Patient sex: F
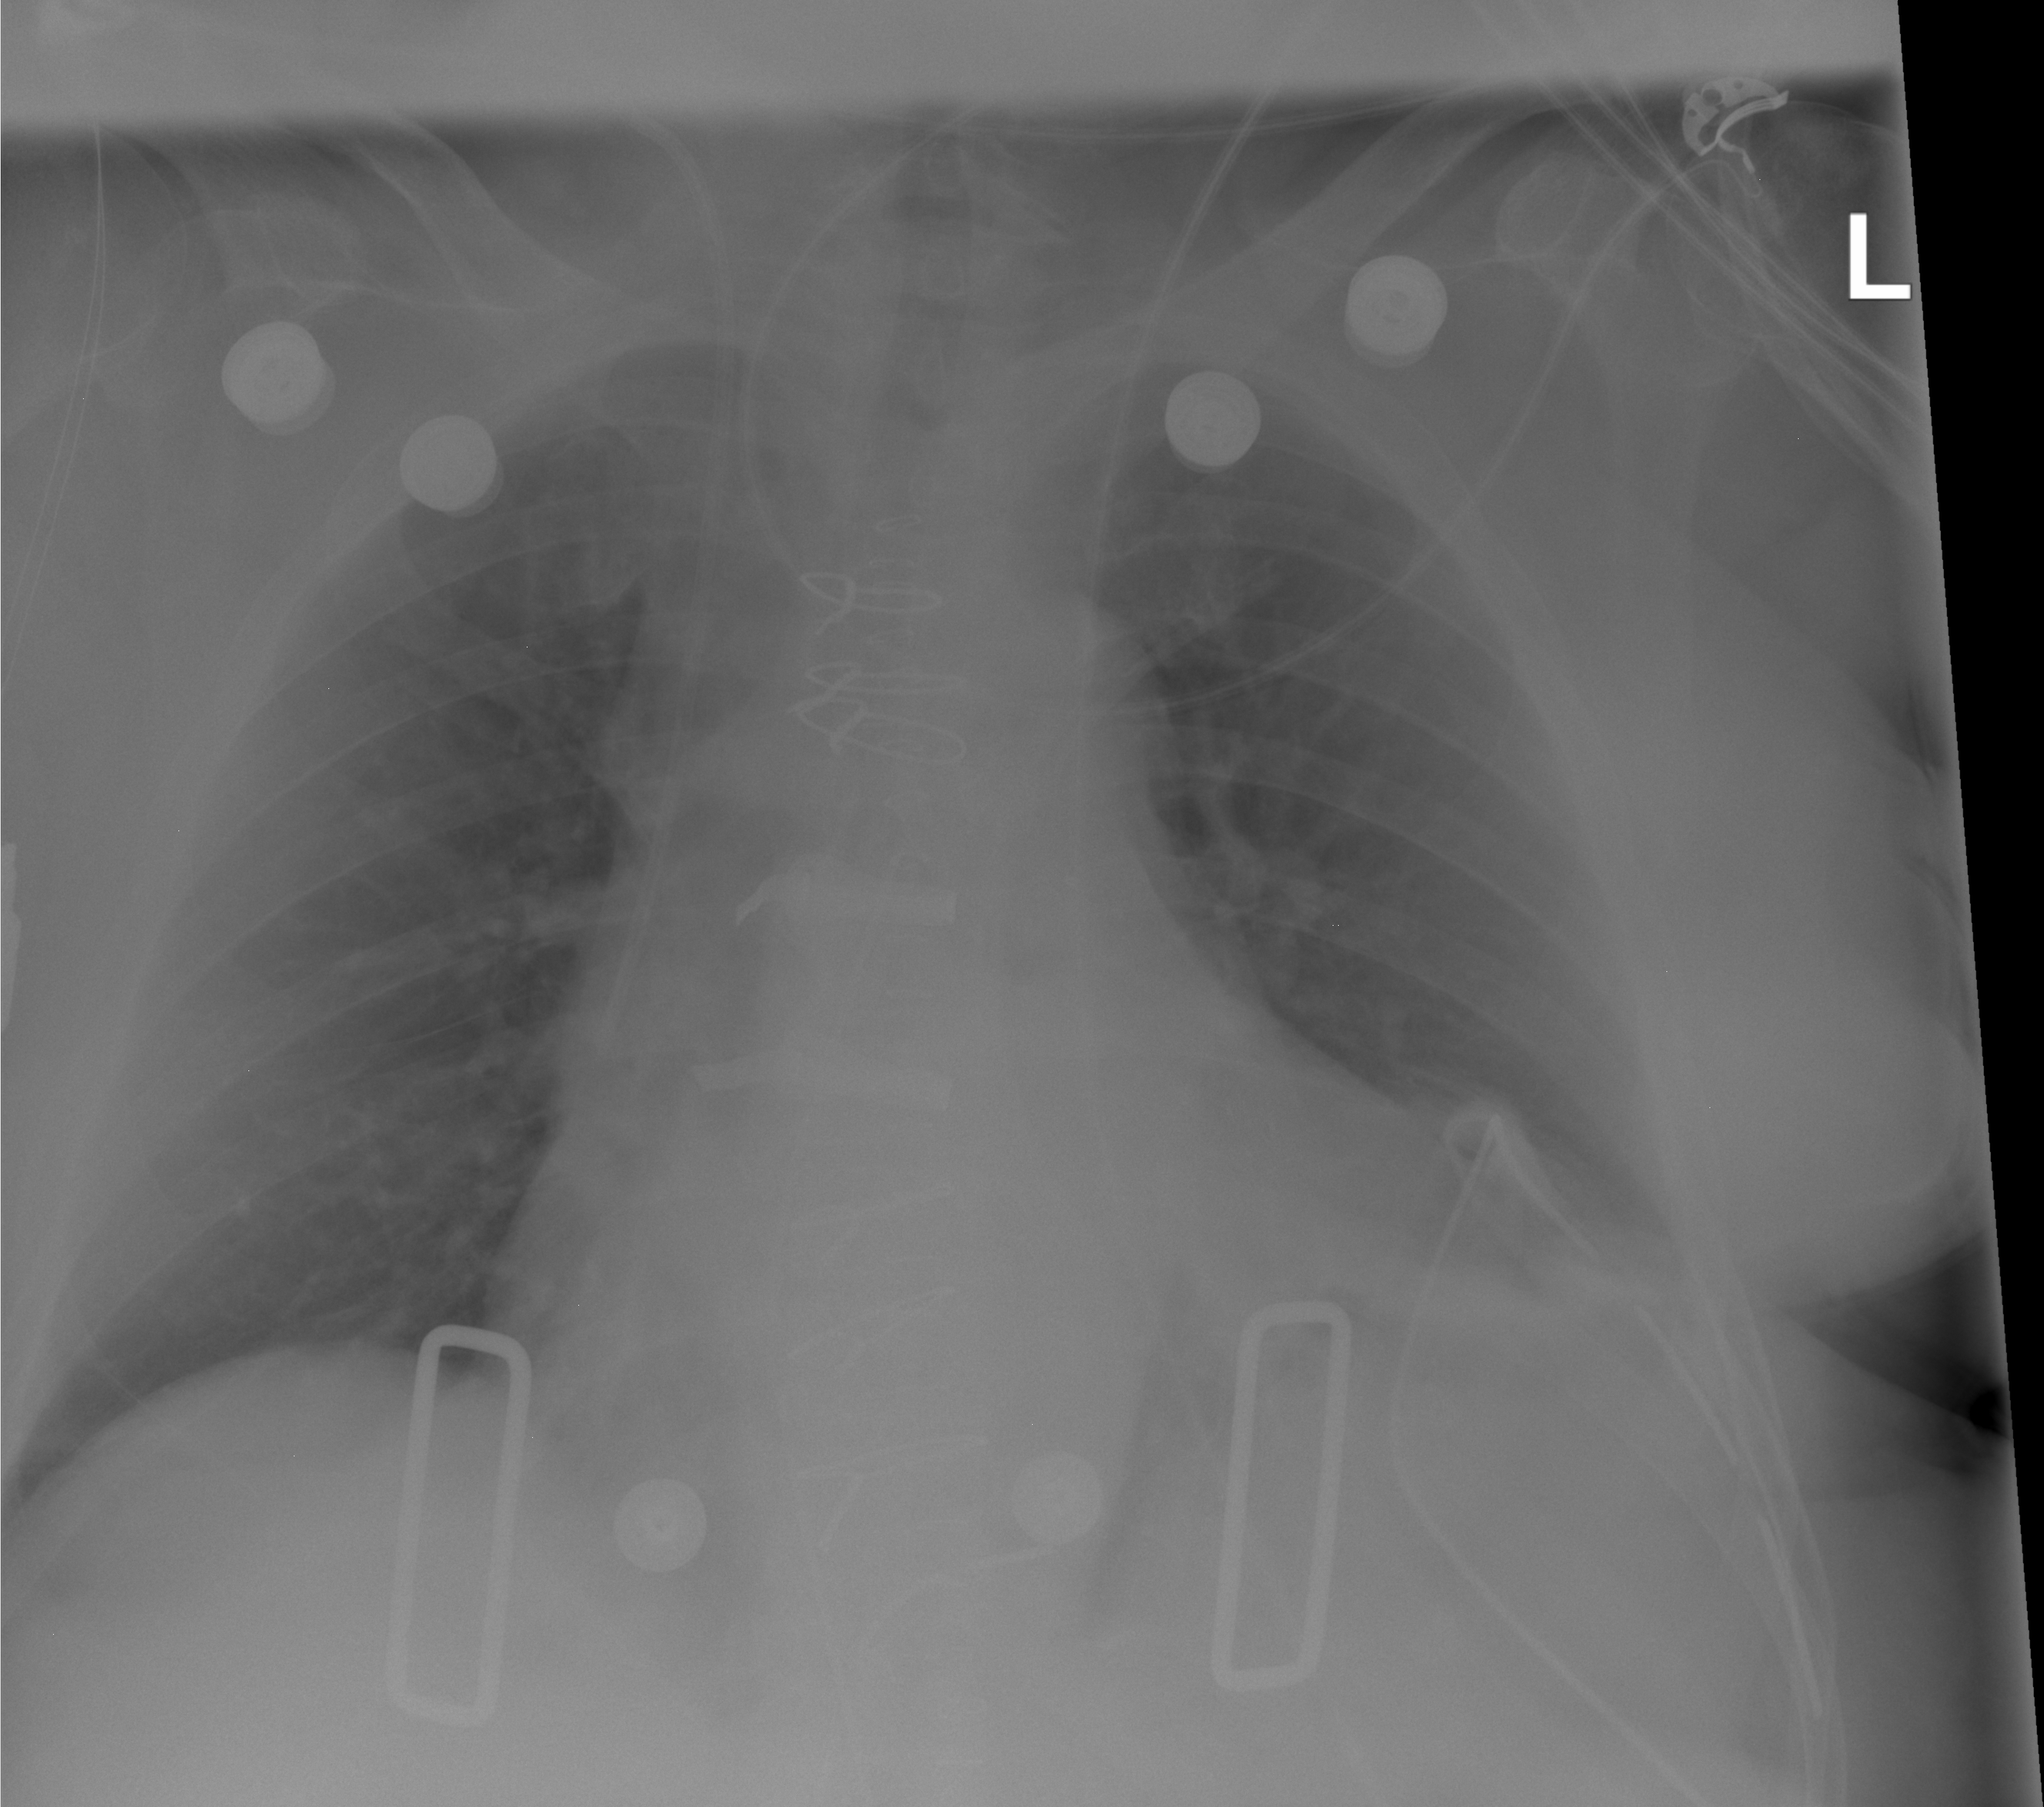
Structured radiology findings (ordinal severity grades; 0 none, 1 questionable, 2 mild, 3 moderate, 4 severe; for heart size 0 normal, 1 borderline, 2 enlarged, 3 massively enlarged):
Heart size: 2
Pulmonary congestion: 2
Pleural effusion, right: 0
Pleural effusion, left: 2
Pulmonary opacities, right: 0
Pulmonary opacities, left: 0
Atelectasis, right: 0
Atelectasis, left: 2